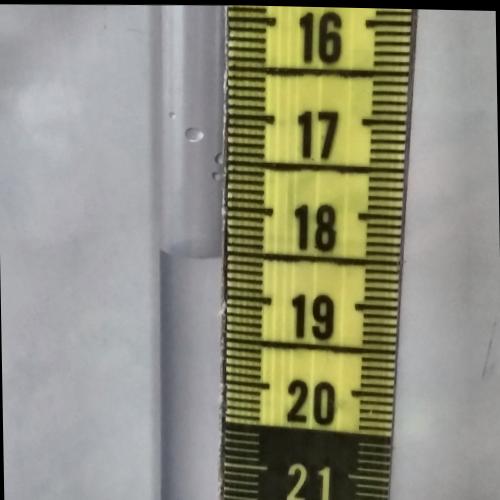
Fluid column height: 18.5 cm